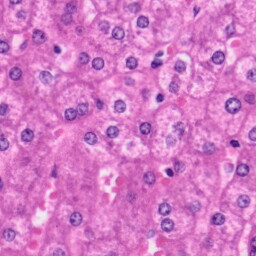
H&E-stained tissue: Liver